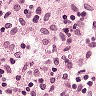
Metastatic tissue present: no